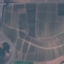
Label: PermanentCrop